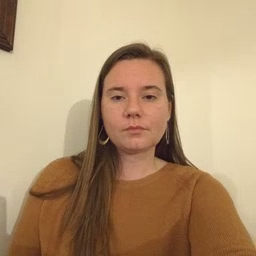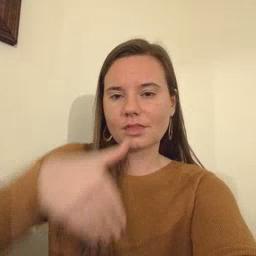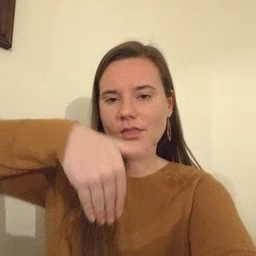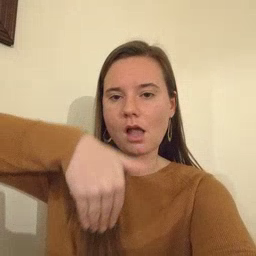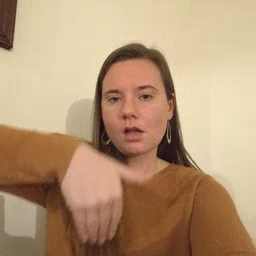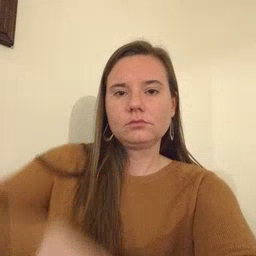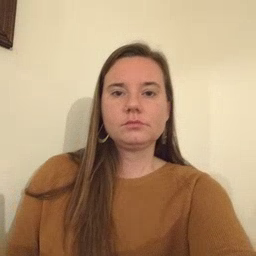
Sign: night